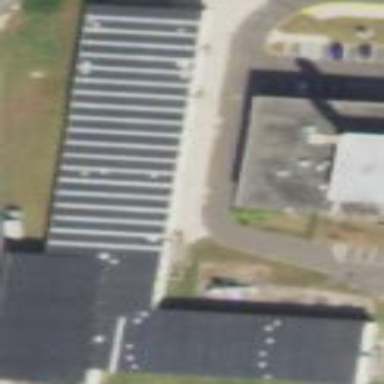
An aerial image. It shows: School building.